【题型】选择题　【知识点】立体几何　【难度】easy
已知直线 \(a,b\) 和平面 \(\alpha\)，且 \(a \perp b\)，\(a \perp \alpha\)，则 \(b\) 与 \(\alpha\) 的位置关系为（ ）

A. \(b \subset \alpha\)
B. \(b \parallel \alpha\)
C. \(b \subset \alpha\) 或 \(b \parallel \alpha\)
D. \(b\) 与 \(\alpha\) 相交
【解答】
【答案】$\boldsymbol{C}$

【解析】
若 $b \subset \alpha$，因为 $a \perp \alpha$，此时满足 $\vec{a} \perp \vec{b}$，所以 $b$ 与 $\alpha$ 的位置关系可能为 $b \subset \alpha$；

若 $b \not\subset \alpha$，过 $b$ 上一点 $P$ 作 $PA \parallel a$，交平面 $\alpha$ 于点 $A$，如图所示，
设过相交直线 $PA$ 与 $b$ 的平面为 $\beta$，设 $\alpha \cap \beta = c$，

因为 $a \perp \alpha$，所以 $PA \perp \alpha$，又由 $c \subset \alpha$，所以 $PA \perp c$，
又因为 $\vec{a} \perp \vec{b}$，所以 $PA \perp b$，且 $PA,b,c$ 共面，所以 $b \parallel c$，
因为 $b \not\subset \alpha$，$c \subset \alpha$，所以 $b \parallel \alpha$，

综上可得：$b$ 与 $\alpha$ 的位置关系为 $b \subset \alpha$ 或 $b \parallel \alpha$。

故选：$\boldsymbol{C}$。

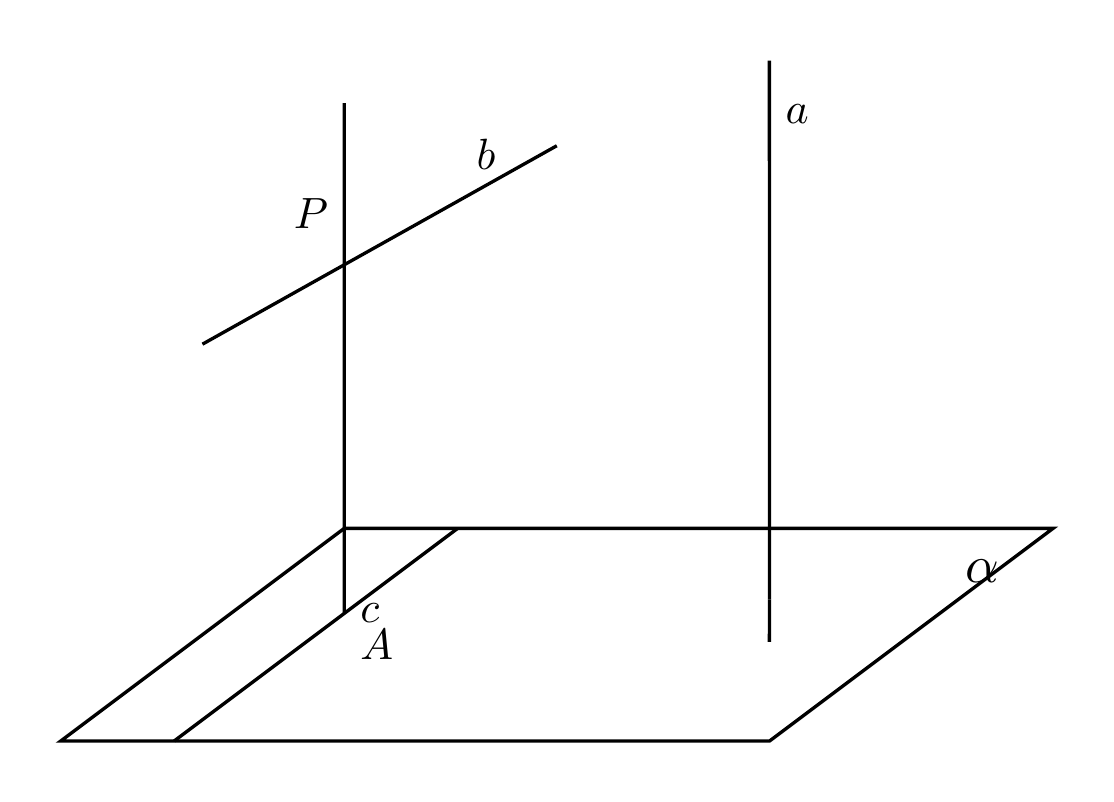